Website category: game
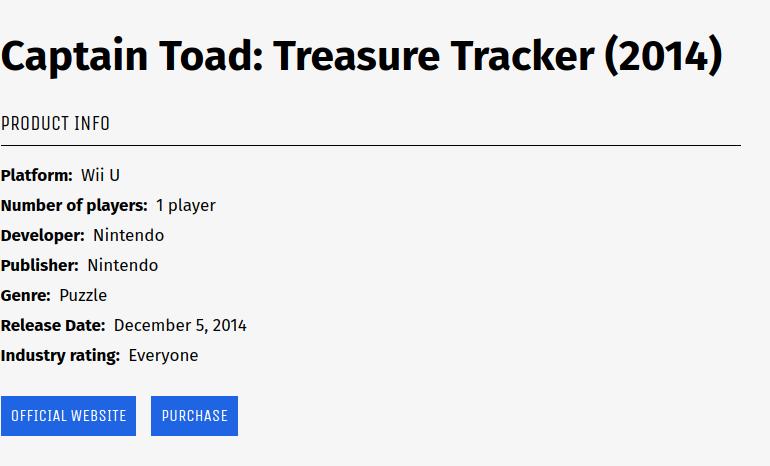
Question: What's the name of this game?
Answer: Captain Toad: Treasure Tracker (2014)

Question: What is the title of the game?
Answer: Captain Toad: Treasure Tracker (2014)

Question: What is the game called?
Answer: Captain Toad: Treasure Tracker (2014)

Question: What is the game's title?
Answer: Captain Toad: Treasure Tracker (2014)

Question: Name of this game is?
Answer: Captain Toad: Treasure Tracker (2014)

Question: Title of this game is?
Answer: Captain Toad: Treasure Tracker (2014)

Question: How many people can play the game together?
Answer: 1 player

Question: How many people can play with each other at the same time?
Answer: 1 player

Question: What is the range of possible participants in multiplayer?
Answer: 1 player

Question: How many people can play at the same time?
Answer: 1 player

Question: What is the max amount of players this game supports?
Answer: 1 player

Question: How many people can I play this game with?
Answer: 1 player

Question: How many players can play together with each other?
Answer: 1 player

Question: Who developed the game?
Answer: Nintendo

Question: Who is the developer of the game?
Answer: Nintendo

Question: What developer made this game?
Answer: Nintendo

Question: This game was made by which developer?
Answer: Nintendo

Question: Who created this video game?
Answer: Nintendo

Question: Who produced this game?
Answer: Nintendo

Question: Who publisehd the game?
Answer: Nintendo

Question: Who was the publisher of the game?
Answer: Nintendo

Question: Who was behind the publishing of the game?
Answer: Nintendo

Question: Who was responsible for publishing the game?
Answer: Nintendo

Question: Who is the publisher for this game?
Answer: Nintendo

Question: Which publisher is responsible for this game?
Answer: Nintendo

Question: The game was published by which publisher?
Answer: Nintendo

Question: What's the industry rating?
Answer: Everyone

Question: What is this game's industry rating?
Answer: Everyone

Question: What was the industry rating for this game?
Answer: Everyone

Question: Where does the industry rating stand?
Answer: Everyone

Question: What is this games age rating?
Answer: Everyone

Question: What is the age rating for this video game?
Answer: Everyone

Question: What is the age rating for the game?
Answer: Everyone

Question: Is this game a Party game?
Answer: no

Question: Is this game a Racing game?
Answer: no

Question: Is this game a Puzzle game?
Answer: yes

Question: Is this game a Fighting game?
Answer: no

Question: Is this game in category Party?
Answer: no

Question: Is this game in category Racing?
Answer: no

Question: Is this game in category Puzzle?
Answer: yes

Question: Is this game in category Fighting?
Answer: no

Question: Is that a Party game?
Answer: no

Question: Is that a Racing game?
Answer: no

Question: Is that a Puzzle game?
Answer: yes

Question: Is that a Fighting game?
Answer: no

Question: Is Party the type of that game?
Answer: no

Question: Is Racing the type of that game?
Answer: no

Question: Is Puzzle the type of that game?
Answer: yes

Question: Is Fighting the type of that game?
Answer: no

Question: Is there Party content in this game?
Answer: no

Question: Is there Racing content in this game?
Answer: no

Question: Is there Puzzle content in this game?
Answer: yes

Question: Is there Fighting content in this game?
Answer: no

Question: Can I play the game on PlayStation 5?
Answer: no

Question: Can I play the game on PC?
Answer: no

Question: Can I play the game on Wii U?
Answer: yes

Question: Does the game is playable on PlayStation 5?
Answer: no

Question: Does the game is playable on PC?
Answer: no

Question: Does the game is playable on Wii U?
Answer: yes

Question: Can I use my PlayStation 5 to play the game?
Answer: no

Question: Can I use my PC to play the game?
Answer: no

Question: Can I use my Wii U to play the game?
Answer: yes

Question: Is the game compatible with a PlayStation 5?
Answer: no

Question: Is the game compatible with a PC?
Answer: no